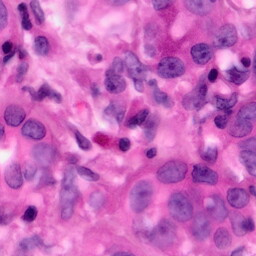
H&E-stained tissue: Pancreatic